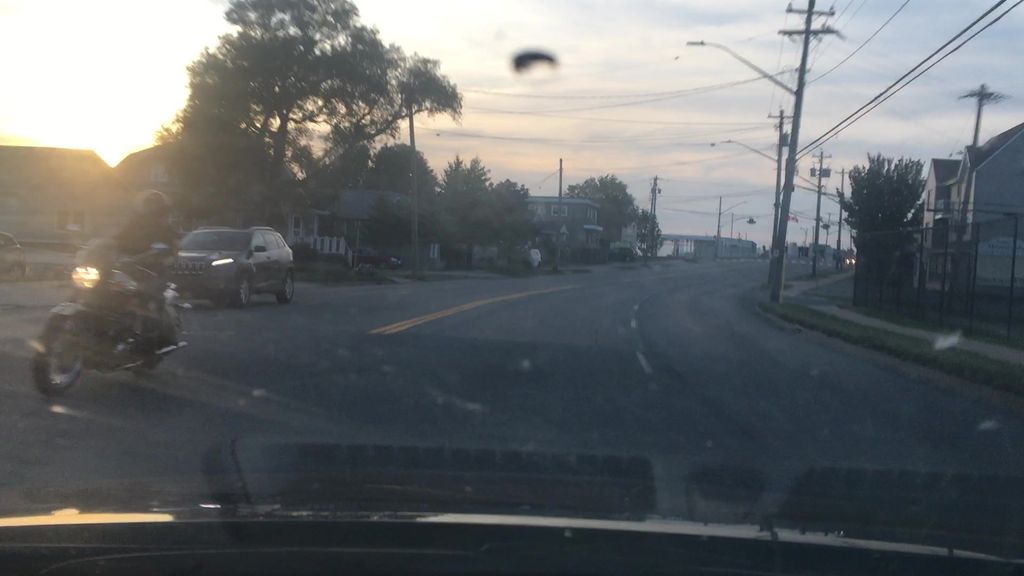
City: halifax